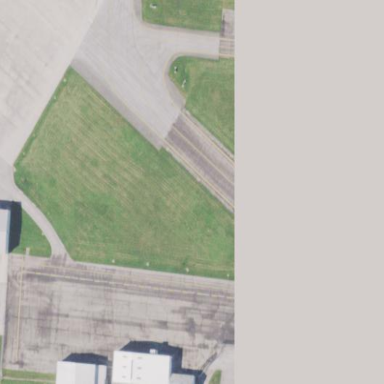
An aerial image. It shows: Apron at the airport with asphalt surface.